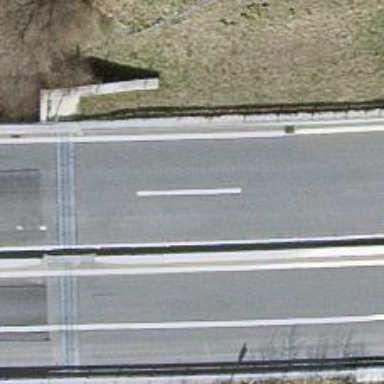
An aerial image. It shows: Trunk highway.